Field crop: maize
Growth stage: 1
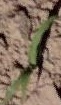
Species: maize